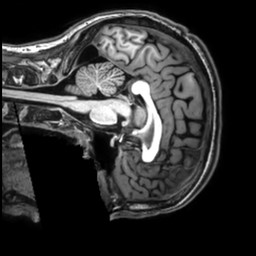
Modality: T1w
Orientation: sagittal
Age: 24
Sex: male
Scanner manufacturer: philips
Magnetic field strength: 3 T
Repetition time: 0.008089 s
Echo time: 0.003698 s